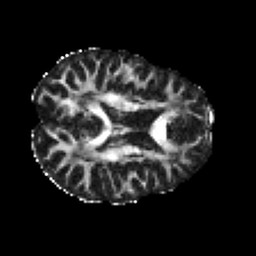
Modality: FA
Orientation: axial
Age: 20
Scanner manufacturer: philips
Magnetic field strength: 3 T
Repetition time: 8.604 s
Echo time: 0.1268 s